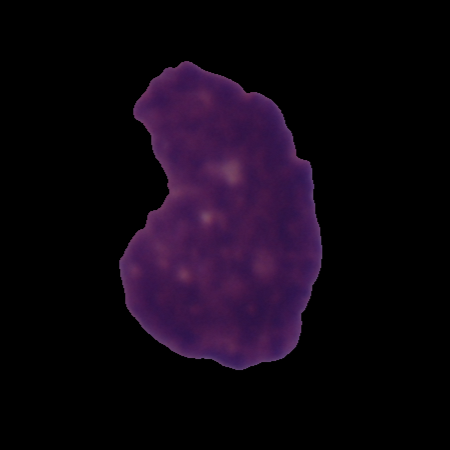
Label: cancer